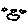
Label: cloud